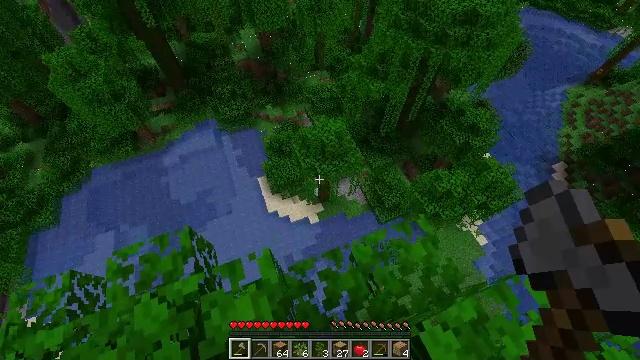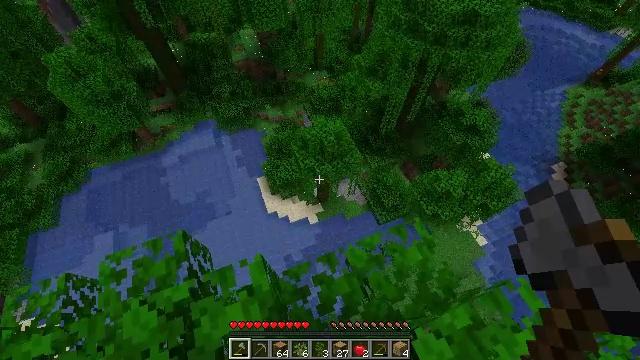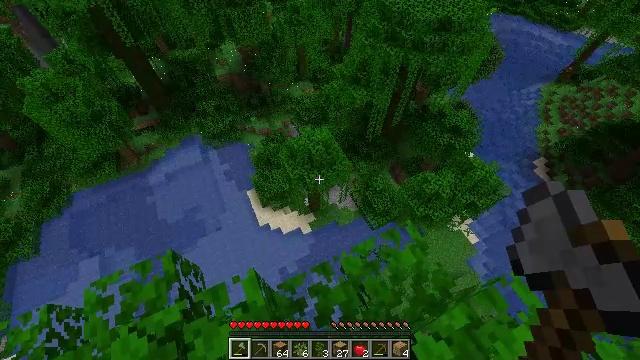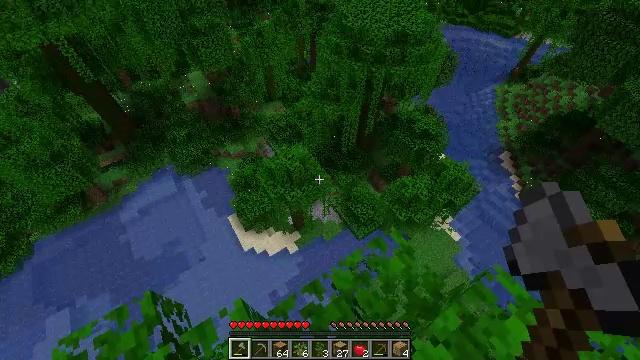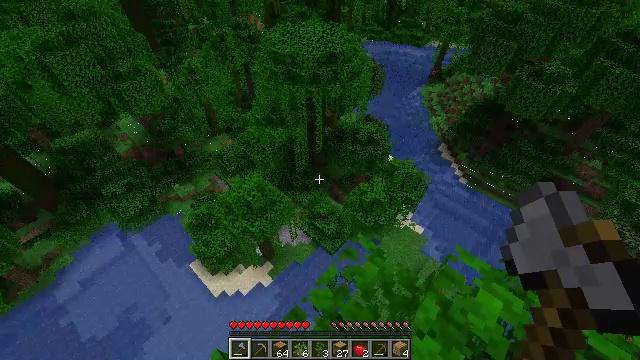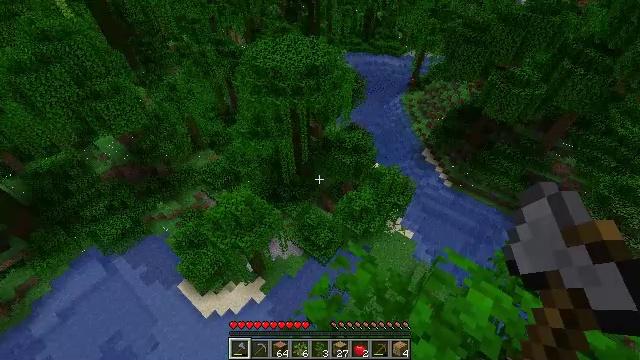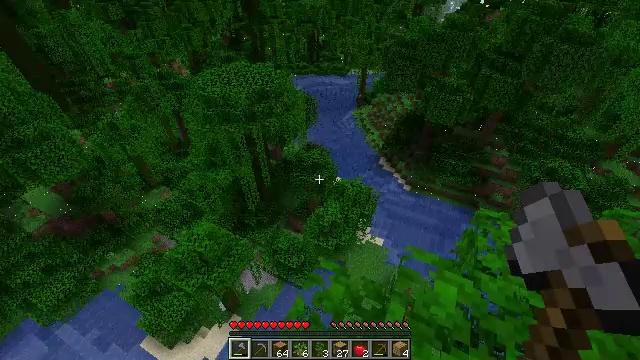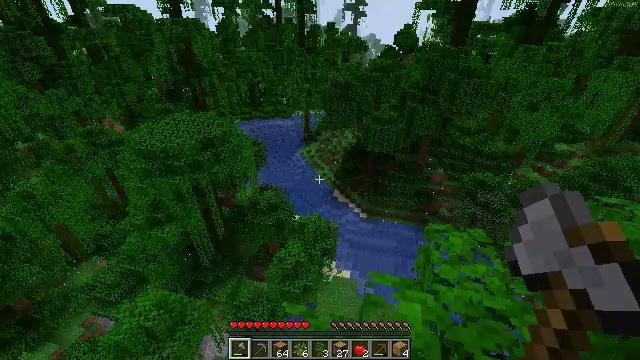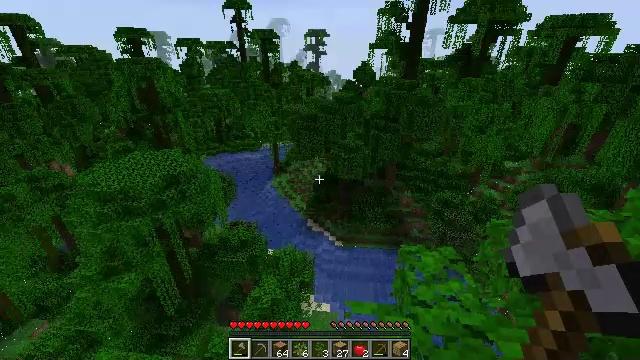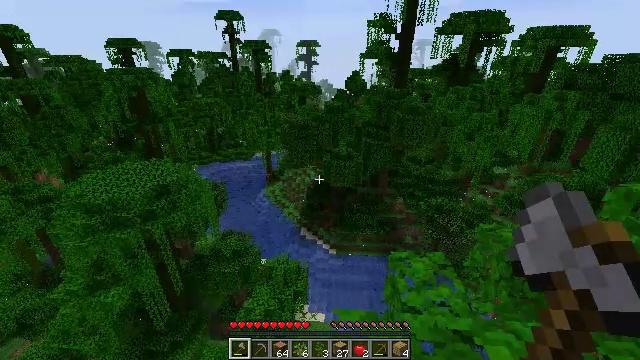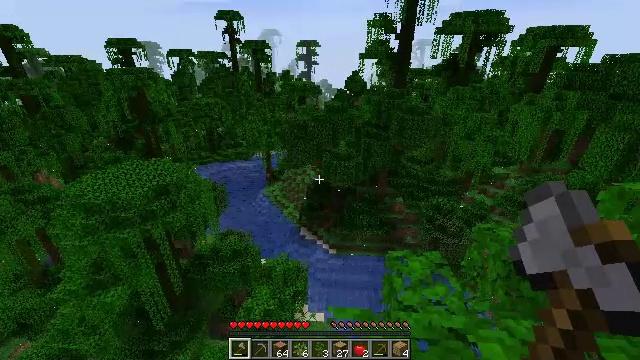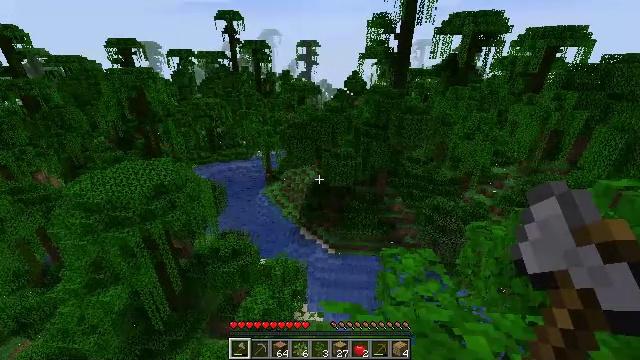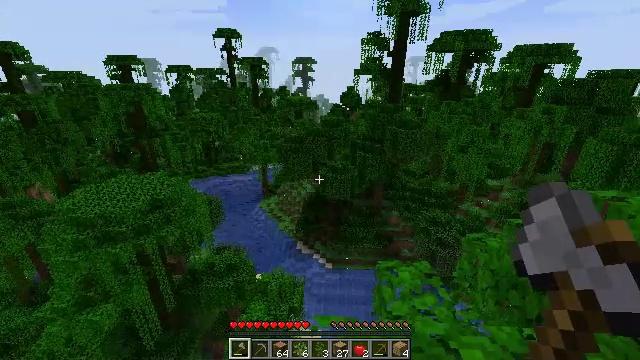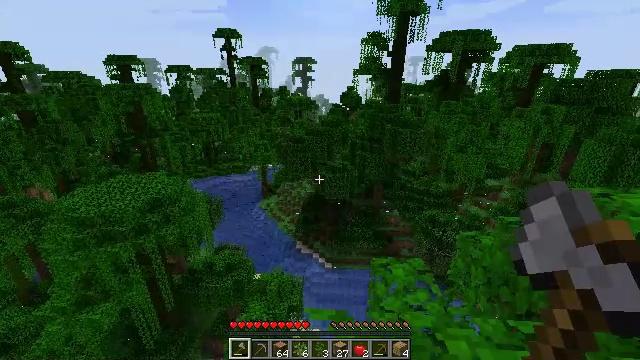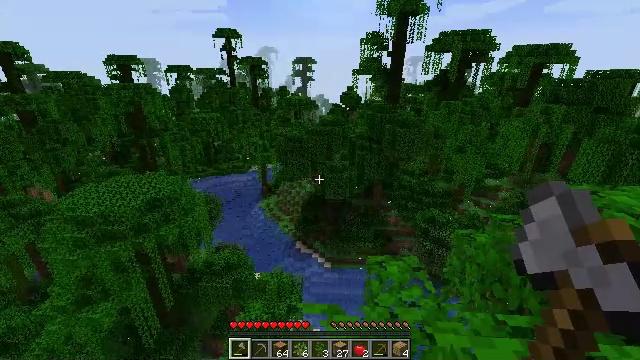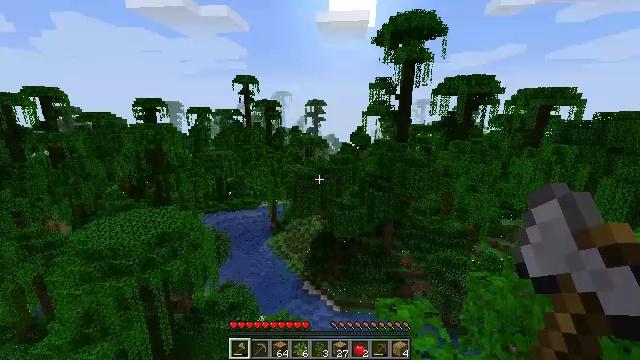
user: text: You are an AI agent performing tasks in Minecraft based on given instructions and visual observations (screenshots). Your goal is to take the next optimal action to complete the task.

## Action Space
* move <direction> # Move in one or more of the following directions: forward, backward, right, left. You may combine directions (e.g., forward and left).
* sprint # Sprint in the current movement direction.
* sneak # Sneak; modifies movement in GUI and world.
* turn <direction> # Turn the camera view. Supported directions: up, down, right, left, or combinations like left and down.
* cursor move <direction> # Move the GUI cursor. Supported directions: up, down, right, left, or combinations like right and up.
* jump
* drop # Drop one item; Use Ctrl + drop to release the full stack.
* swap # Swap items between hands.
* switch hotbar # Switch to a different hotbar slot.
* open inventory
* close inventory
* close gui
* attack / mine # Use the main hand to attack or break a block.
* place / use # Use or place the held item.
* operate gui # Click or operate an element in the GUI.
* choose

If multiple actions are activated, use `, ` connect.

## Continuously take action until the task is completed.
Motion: motion action
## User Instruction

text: Collect the jungle log for building.
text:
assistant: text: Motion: move forward and move right, sneak
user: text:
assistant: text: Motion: move right, sneak, turn right and up
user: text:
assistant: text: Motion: move right, sneak, turn right and up
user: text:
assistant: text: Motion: move right, sneak, turn right and up
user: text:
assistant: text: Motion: move right, sneak, turn right and up
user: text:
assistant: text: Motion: move right, sneak, turn right and up
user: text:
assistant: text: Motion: move right, sneak, turn right and up
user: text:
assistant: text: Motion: move right, sneak, turn right and up
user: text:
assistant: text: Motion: move back and move right, sneak, turn right and up
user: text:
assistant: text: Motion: move back and move right, sneak
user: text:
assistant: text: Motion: move back and move right, sneak
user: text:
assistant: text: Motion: move back and move right, sneak, turn up
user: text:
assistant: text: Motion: move back and move right, sneak
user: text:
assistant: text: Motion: move back and move right, sneak
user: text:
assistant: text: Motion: move back and move right, sneak, turn left and up
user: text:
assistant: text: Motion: move back and move right, sneak, turn left and up
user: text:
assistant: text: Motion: move back and move right, sneak
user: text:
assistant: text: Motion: move back and move right, sneak, turn up
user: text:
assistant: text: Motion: move back and move right, sneak
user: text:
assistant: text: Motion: move back and move right, sneak
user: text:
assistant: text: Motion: move back and move right, sneak, turn left and down
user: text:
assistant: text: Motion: move back and move right, sneak, turn left and down
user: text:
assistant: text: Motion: sneak, turn left and down
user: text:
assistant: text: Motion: move forward, sneak, turn left and down
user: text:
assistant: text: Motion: move forward, sneak, turn left
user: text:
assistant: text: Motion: move forward and move left, sneak, turn left
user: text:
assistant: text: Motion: move forward and move left, sneak
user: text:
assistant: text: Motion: move forward and move left, sneak, attack / mine
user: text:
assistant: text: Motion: move forward and move left, sneak, attack / mine
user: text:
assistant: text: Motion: move forward and move left, sneak, attack / mine